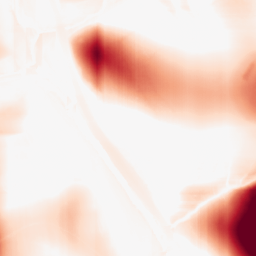
Category: morphological
Decomposition family: rolling_ball
Decomposition parameters: radius: 50
Upsampling method: sinc_hamming
Upsampling parameters: scale: 2
kernel_size: 8
Upsampling scale: 2